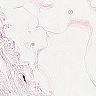
Metastatic tissue present: no